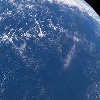
Label: water